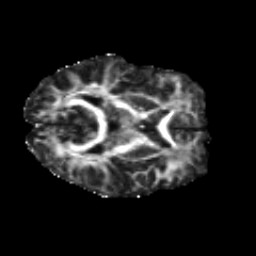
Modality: FA
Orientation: axial
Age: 19
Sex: male
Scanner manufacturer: siemens
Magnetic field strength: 3 T
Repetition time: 8.8 s
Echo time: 0.085 s